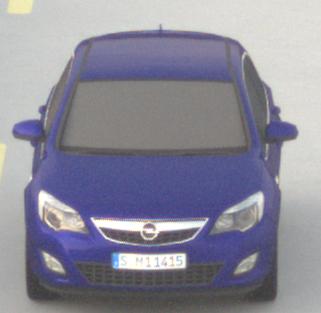
Make: Opel
Model: Astra 1.4 ecoFlex
Detailed model: Astra (J)
Model produced from: 2009/12
Model produced until: 2010/12
Doors: 5
Color: blue
Road condition: dry road
Daytime: sunrise or sunset
Contrast: low contrast